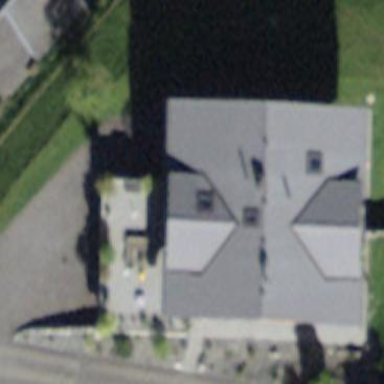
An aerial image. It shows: Residential building.